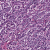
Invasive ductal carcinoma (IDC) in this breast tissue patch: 1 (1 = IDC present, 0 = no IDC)